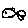
Label: fish